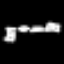
Label: octagon